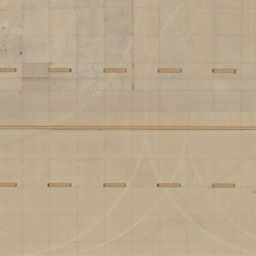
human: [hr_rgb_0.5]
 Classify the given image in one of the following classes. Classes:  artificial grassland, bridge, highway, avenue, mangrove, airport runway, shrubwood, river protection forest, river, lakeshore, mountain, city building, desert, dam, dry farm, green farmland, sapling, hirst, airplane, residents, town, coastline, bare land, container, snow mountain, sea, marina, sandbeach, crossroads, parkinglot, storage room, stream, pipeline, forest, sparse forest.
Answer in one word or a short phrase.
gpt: airport runway